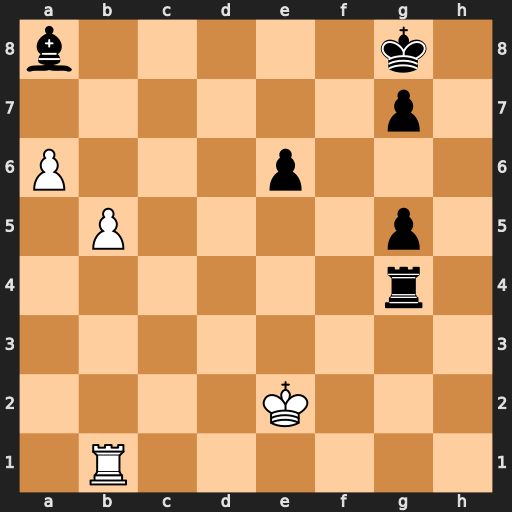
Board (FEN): b5k1/6p1/P3p3/1P4p1/6r1/8/4K3/1R6
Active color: w
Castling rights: -
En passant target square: -
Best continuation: b6 Rd4 b7 Bxb7 axb7